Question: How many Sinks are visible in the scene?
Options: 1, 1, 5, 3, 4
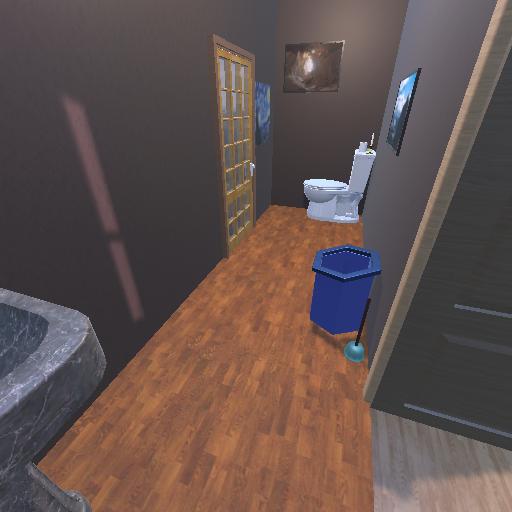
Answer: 1